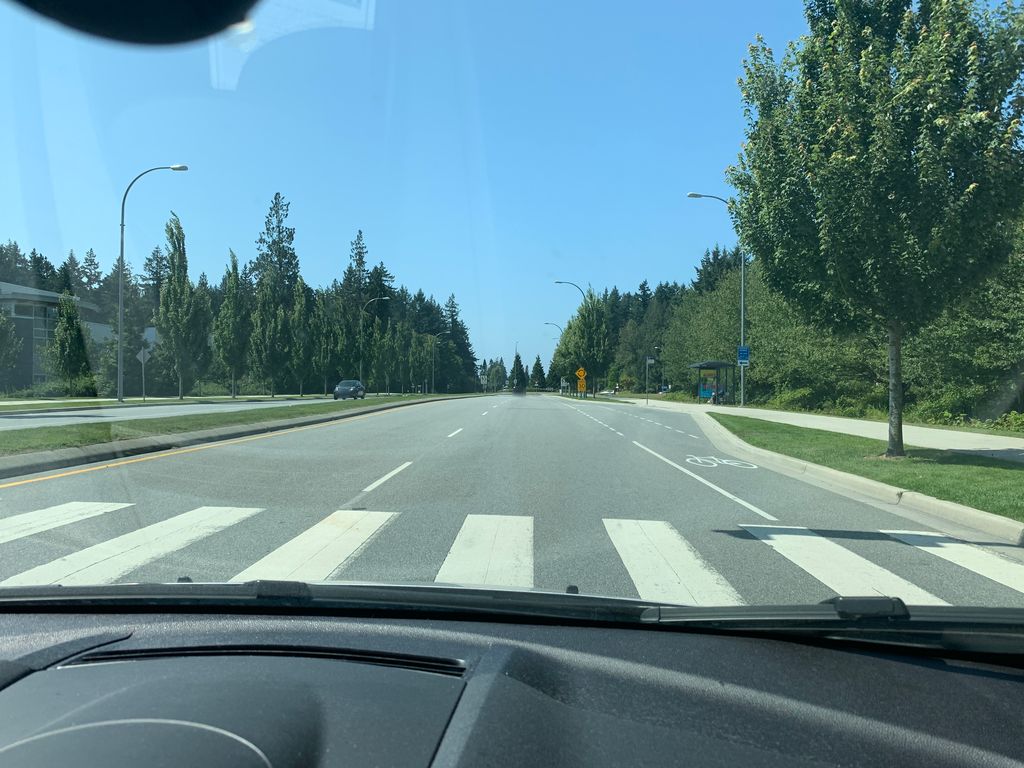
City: vancouver